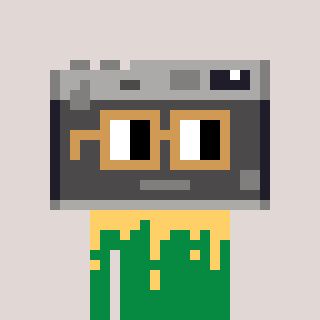
a pixel art character with square brown glasses, a camera-shaped head and a green-colored body on a warm background